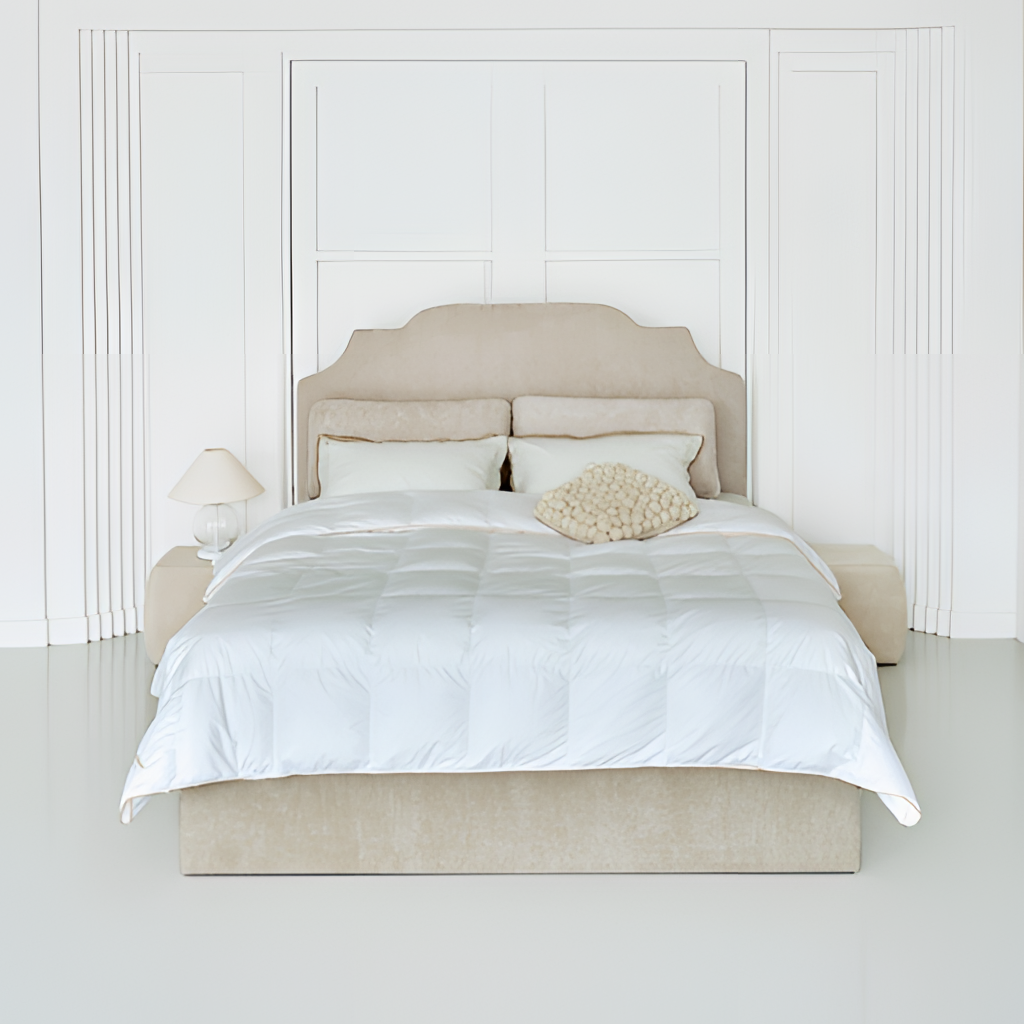
fabric bed, bedroom, contemporary, gray tile flooring, with solid pattern, panel wallpaper, with vertical striped pattern